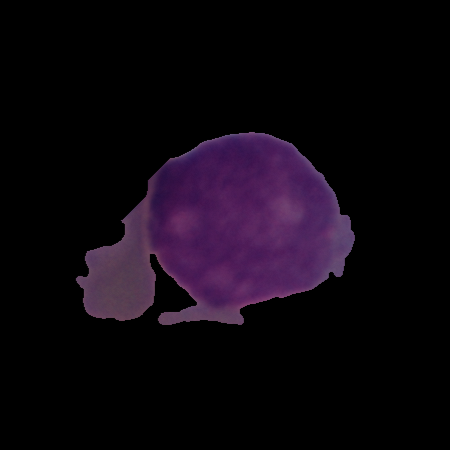
Label: cancer